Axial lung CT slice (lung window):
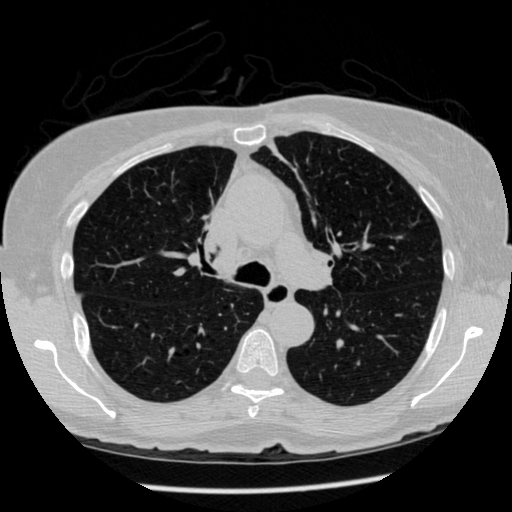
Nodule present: no